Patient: sex F, age 38
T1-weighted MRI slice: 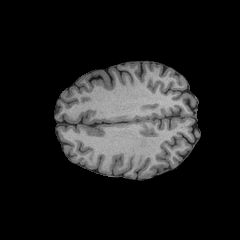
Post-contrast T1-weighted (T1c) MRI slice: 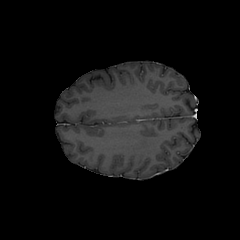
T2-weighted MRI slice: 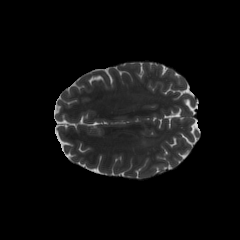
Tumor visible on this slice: no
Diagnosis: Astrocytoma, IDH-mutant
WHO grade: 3